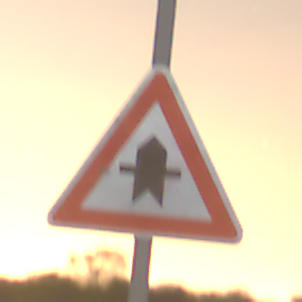
Verkehrszeichen: Vorfahrt
Umgebung: Outdoor, Nature
Tageszeit: Night
Wetter: Clear
Licht: Natural
Jahreszeit: NotSpecified
Kontrast: LowContrast